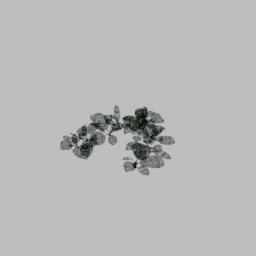
Label: nature